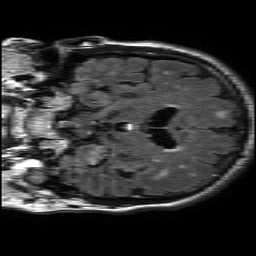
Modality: FLAIR
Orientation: coronal
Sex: male
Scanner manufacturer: philips
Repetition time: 11 s
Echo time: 0.125 s